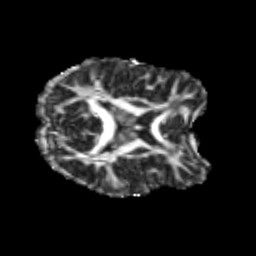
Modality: FA
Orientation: axial
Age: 21
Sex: male
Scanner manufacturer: siemens
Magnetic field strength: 3 T
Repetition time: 3.5 s
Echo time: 0.113 s